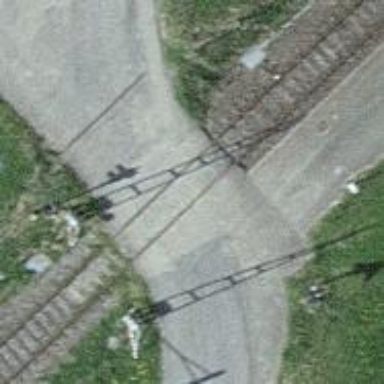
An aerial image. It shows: Level crossing with full barriers and lights.